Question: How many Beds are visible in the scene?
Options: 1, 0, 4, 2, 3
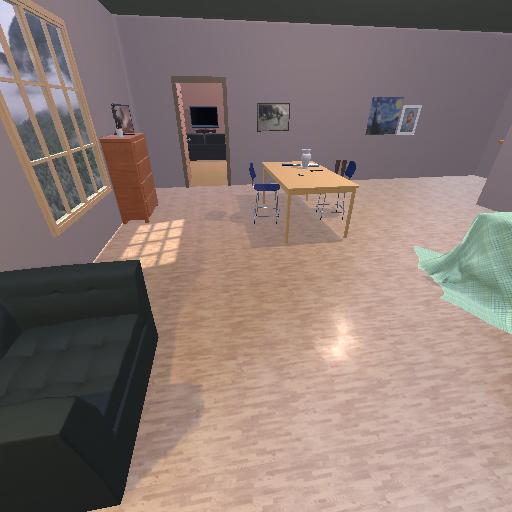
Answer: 1